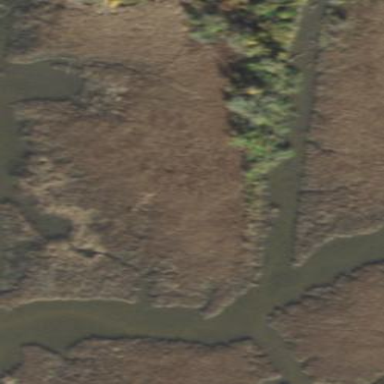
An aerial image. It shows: Marsh wetland.